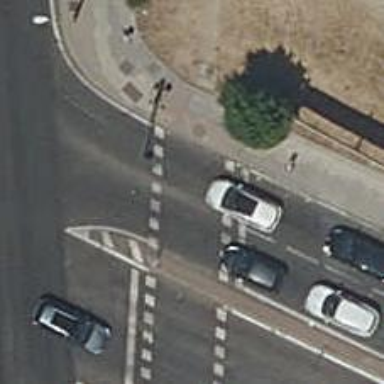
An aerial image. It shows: Road crossing with traffic signals.